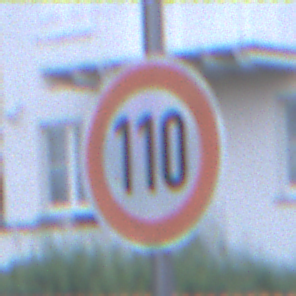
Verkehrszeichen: Geschwindigkeit110
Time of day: SunriseSunset
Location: Outdoor (Urban)
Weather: PartlyCloudy
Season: NotSpecified
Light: Natural